Question: I would like to get the 'title' attribute from the span class = 'g47SY lOXF2' but I can't find the correct css path.
Here is what I tried:
'''
Number = self.browser.find_element_by_css_selector('ul li a span').get_attribute('title')
'''
but it does not work.
Here is the HTML:

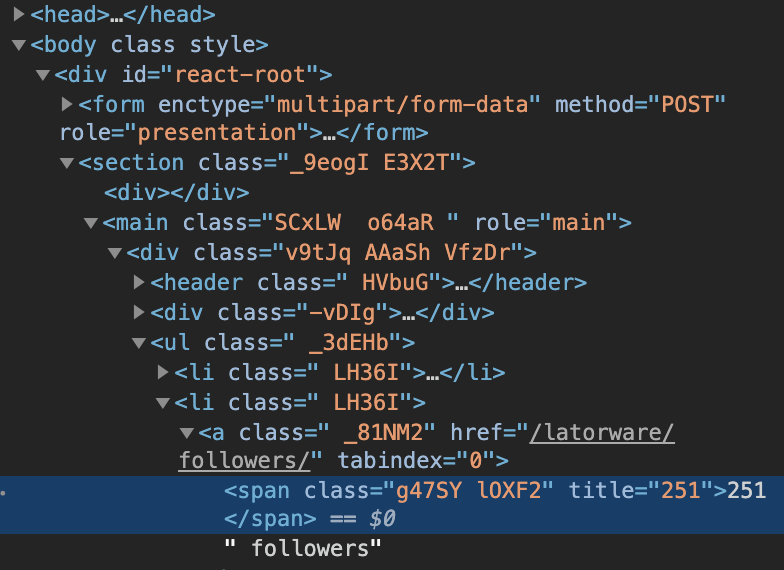
Answer: To print the value of the i.e you need to induce <URL>:
- Using 'CSS_SELECTOR':'''
print(WebDriverWait(driver, 20).until(EC.visibility_of_element_located((By.CSS_SELECTOR, "a[href$='followers/']>span[title]"))).get_attribute("title"))
'''
- Using 'XPATH':'''
print(WebDriverWait(driver, 20).until(EC.visibility_of_element_located((By.XPATH, "//a[contains(@href, 'followers') and contains(., 'followers')]/span"))).get_attribute("title"))
'''
- : You have to add the following imports :'''
from selenium.webdriver.support.ui import WebDriverWait
from selenium.webdriver.common.by import By
from selenium.webdriver.support import expected_conditions as EC
'''